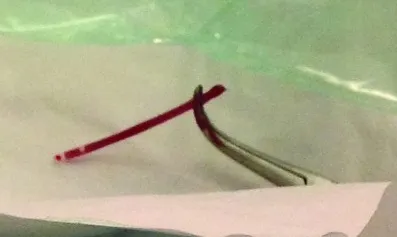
Broken distal part of the peripheral catheter after retrieval.
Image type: medical_photograph (skin_photograph)